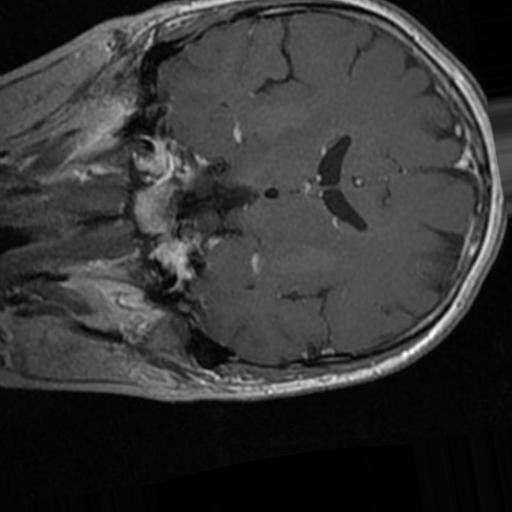
Label: brain_tumor